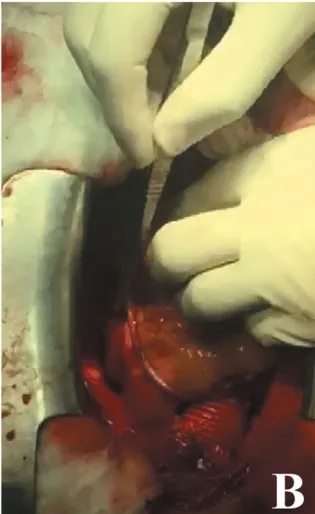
(B) Saphenous vein graft taken from the left lower extremity placed between the grafted ascending aorta and the LCX.
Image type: medical_photograph (other_medical_photograph)